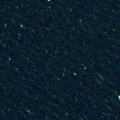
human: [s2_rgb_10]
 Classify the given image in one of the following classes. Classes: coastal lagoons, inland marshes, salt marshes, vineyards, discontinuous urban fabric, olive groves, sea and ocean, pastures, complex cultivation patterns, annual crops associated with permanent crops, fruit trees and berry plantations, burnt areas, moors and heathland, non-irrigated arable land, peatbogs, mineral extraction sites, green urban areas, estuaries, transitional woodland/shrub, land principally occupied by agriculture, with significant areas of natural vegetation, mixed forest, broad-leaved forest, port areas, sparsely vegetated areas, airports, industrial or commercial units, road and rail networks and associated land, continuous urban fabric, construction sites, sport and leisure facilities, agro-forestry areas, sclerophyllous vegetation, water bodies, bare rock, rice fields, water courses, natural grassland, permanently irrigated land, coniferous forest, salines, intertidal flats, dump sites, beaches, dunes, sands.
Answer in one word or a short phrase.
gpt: sea and ocean